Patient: sex F, age 83
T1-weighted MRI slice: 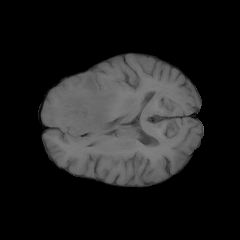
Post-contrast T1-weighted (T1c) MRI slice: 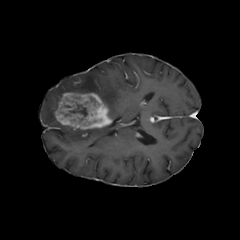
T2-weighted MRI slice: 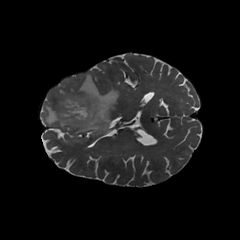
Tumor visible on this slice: yes
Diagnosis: Glioblastoma, IDH-wildtype
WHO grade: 4